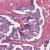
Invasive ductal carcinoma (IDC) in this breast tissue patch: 1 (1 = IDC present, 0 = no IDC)